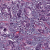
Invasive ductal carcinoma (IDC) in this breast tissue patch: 1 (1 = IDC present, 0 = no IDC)